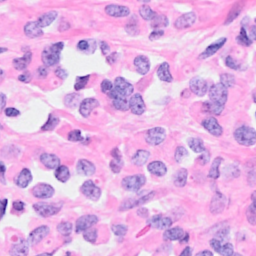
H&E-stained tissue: Breast